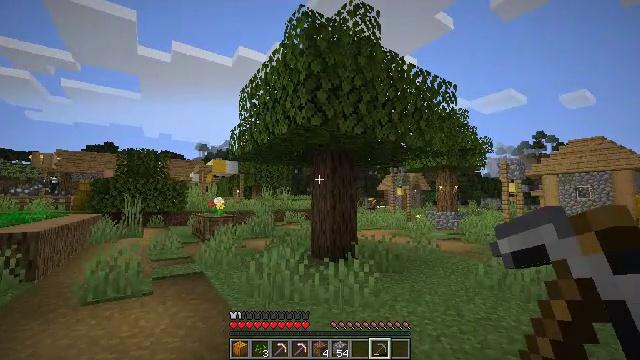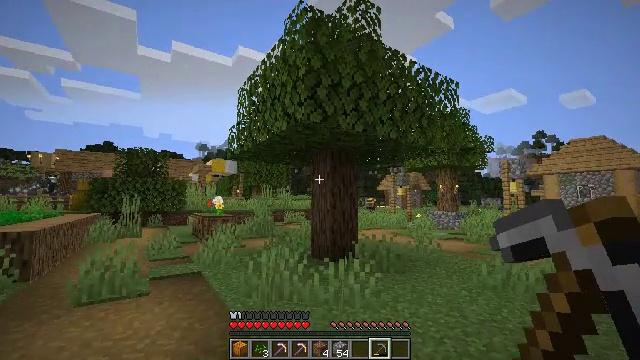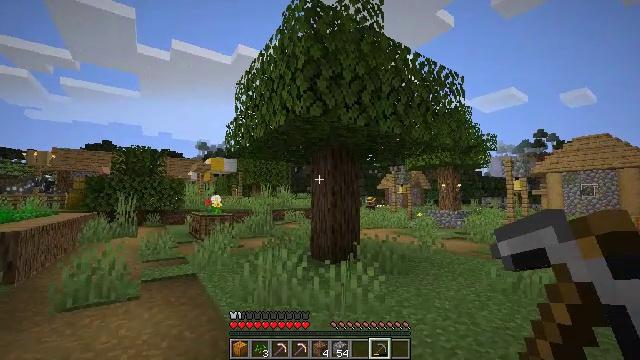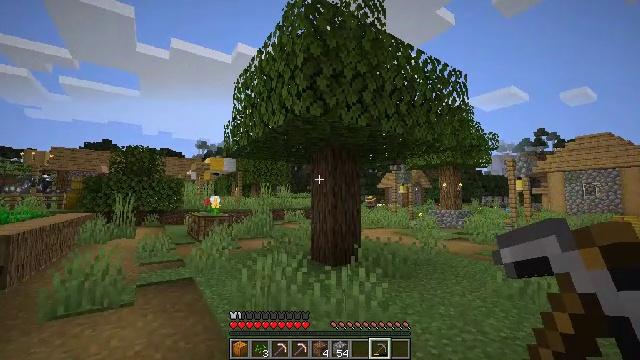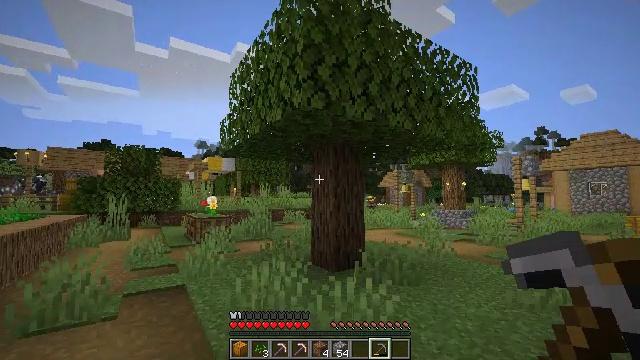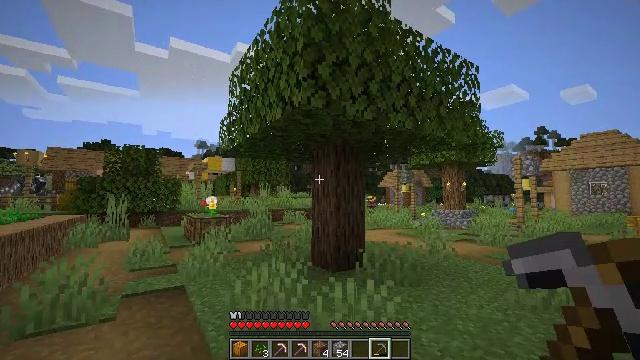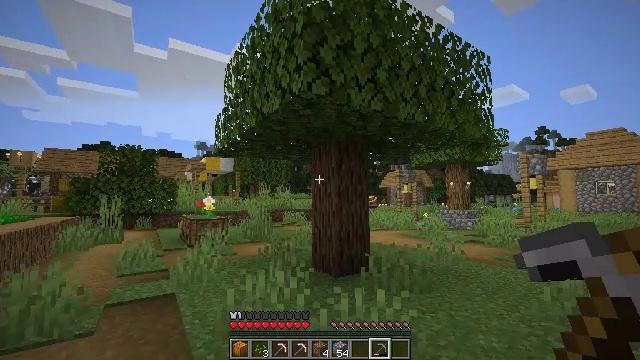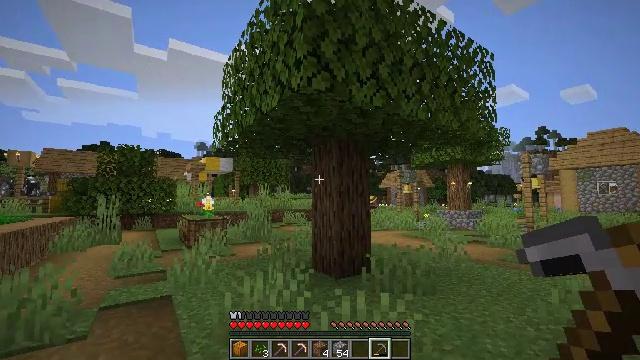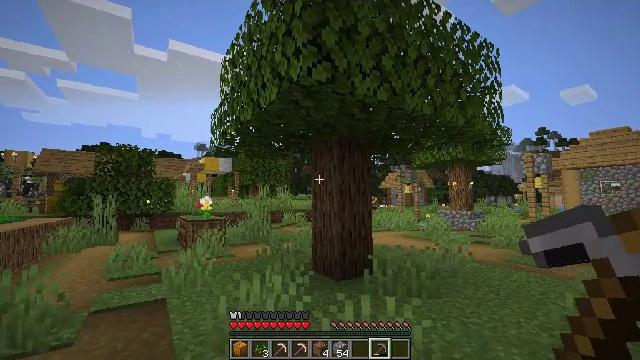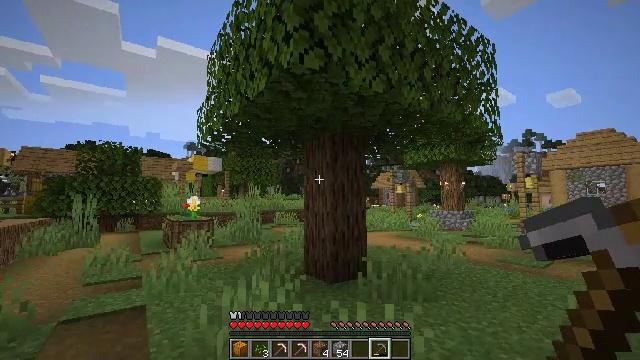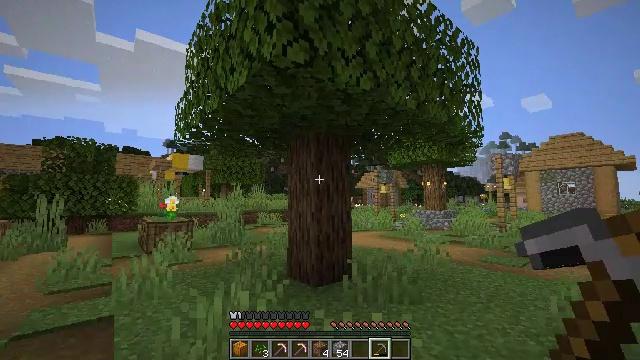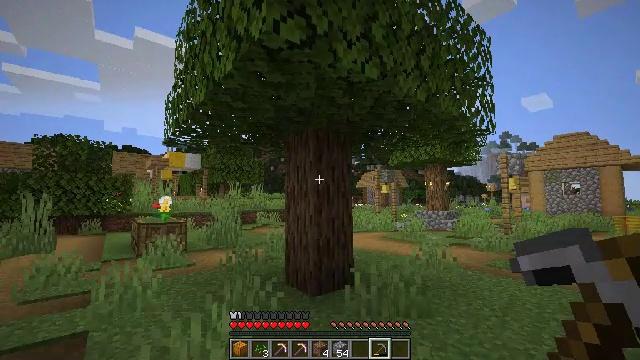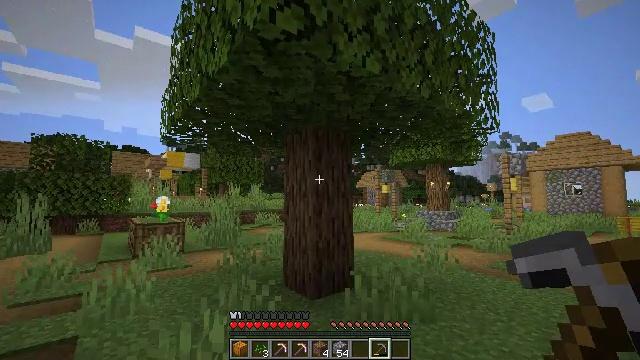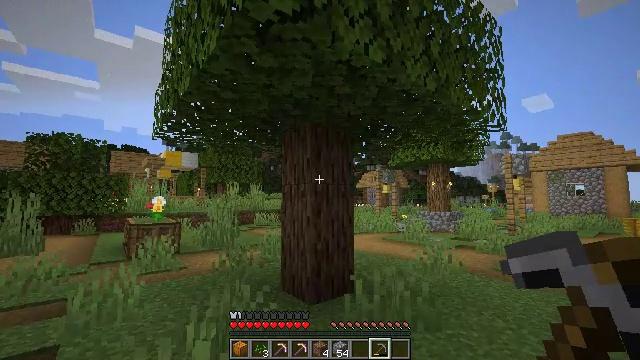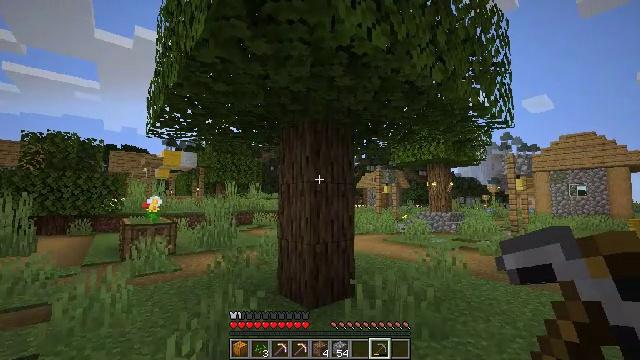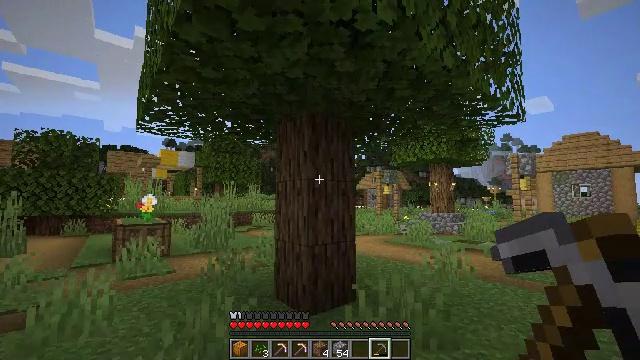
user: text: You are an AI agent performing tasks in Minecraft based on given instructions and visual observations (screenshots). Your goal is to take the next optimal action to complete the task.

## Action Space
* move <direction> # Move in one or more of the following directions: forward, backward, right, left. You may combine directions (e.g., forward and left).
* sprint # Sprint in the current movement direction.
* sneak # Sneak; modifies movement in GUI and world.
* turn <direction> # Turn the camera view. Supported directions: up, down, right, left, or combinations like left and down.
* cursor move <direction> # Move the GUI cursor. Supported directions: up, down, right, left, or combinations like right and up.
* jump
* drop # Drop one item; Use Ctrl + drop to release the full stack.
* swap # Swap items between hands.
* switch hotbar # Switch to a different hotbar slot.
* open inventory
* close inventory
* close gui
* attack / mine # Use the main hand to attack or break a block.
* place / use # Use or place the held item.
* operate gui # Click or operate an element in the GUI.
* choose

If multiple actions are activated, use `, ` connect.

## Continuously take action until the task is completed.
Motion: motion action
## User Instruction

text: Cut down the tree and harvest oak logs.
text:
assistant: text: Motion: move forward
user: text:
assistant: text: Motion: move forward
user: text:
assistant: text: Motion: move forward
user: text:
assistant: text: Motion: move forward
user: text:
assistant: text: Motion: move forward
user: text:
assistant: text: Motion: move forward
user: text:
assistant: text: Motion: move forward
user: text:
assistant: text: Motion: move forward
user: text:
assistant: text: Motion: move forward, turn right
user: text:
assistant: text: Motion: move forward, turn right
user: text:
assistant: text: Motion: move forward
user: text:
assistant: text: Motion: move forward
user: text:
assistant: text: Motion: move forward
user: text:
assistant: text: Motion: move forward
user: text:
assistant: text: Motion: move forward
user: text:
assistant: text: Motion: move forward
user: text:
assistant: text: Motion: move forward
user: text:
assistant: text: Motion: move forward
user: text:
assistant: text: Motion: move forward
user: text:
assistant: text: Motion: move forward
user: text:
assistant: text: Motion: move forward
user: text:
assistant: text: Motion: move forward
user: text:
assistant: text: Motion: move forward
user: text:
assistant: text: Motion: move forward
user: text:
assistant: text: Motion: move forward
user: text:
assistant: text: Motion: move forward, attack / mine
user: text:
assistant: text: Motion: move forward, attack / mine
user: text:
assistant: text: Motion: move forward, attack / mine
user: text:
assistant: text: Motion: attack / mine
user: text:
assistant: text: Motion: attack / mine